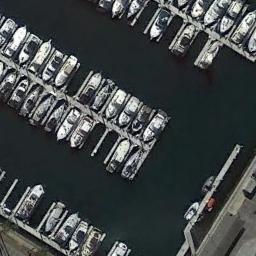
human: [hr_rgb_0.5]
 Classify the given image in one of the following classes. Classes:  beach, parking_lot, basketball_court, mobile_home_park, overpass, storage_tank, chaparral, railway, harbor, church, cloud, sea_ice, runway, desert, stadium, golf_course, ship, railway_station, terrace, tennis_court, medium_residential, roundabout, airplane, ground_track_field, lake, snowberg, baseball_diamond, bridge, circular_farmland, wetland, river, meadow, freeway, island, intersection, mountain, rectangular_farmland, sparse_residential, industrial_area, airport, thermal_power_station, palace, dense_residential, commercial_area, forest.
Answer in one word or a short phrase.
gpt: harbor